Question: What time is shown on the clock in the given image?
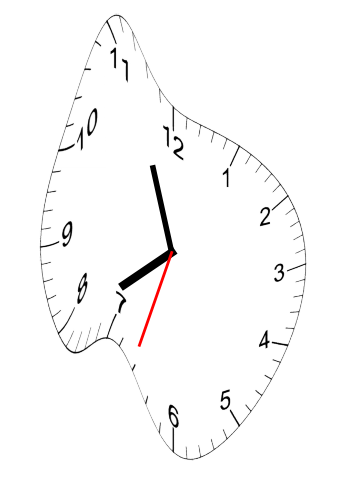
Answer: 07:56:33